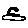
Label: square